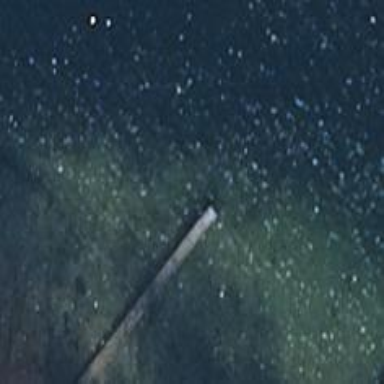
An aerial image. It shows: Man-made pier.